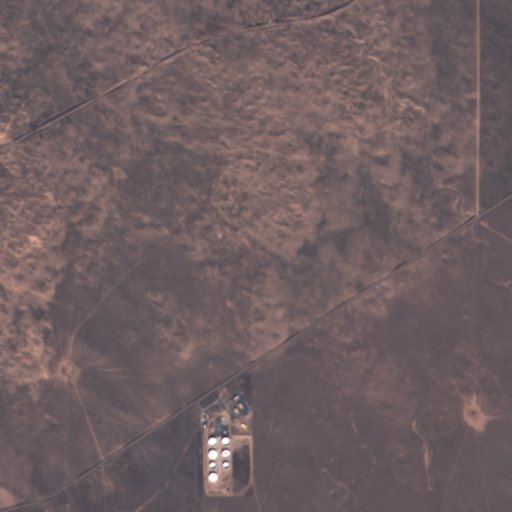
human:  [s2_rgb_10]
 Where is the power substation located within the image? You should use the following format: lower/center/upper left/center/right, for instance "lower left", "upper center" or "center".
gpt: The power substation is located in the lower center of the image.
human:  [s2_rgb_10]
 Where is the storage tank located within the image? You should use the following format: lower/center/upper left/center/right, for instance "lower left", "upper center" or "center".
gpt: The storage tank is located in the lower center of the image.
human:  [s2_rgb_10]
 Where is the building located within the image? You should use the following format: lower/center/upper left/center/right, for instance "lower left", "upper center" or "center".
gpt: The building is located in the lower center of the image.
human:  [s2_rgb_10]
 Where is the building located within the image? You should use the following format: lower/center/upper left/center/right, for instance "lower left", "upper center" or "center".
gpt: The building is located in the lower center of the image.
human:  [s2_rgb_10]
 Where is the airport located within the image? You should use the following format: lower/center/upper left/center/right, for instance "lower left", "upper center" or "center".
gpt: There is no airport in the image.